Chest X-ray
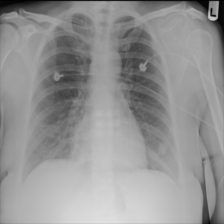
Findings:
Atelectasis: negative
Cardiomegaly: negative
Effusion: negative
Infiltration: negative
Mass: negative
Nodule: negative
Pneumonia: negative
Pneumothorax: negative
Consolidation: negative
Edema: negative
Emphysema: negative
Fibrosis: negative
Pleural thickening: negative
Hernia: negative